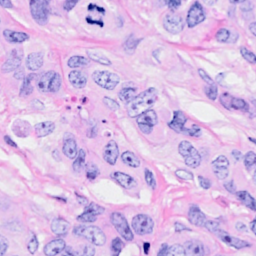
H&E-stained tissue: Breast